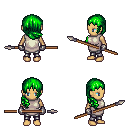
a pixel art fantasy rpg character, female body template, human, tanned skin, white tunic, metal pants, green right-swept hairstyle, metal gloves, spear, four views (front, back, left, right), 2x2 character sprite sheet, small pixel art, hard edges, no anti-aliasing